Aerial crown-view tile of a tropical tree (Barro Colorado Island, Panama), acquired 20241216:
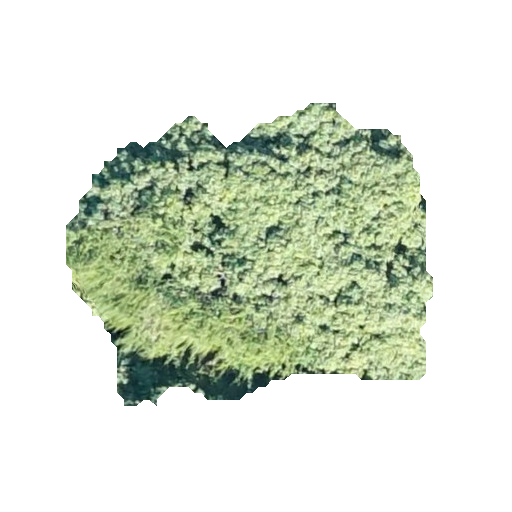
Species: Lonchocarpus heptaphyllus
GBIF accepted scientific name: Lonchocarpus heptaphyllus
Crown area: 121.885 m²